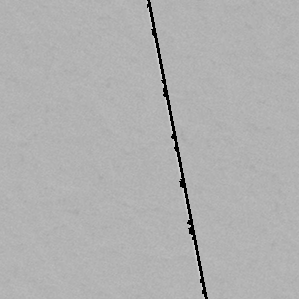
Label: frost